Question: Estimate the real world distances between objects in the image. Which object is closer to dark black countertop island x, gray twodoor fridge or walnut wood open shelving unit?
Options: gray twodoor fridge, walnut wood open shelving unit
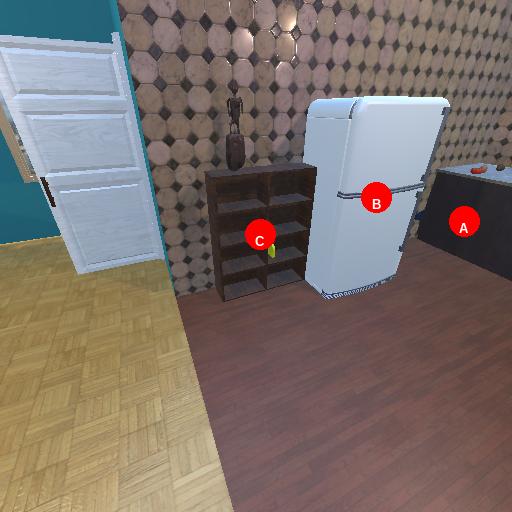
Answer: gray twodoor fridge